Question: Why is the scrollview going behind the button here? I want the scrollview to stretch in height depending on the device but cant get it to work as it always goes behind the button.

'''
<?xml version="1.0" encoding="utf-8"?>
<RelativeLayout xmlns:android="http://schemas.android.com/apk/res/android"
android:id="@+id/detail_view"
style="@style/DetailView">
<LinearLayout
android:layout_width="match_parent"
android:layout_height="wrap_content"
android:gravity="center"
android:orientation="vertical" >
<TextView
style="@style/TextView"
android:id="@+id/textview_message_title"
android:layout_width="fill_parent"
android:layout_height="wrap_content"
android:gravity="center">
</TextView>
<TextView
style="@style/TextView"
android:id="@+id/textview_message_date"
android:layout_width="fill_parent"
android:layout_height="wrap_content"
android:gravity="center">
</TextView>
<ScrollView
android:id="@+id/scrollview_message_text"
android:layout_height="wrap_content"
android:paddingBottom="20dip"
android:layout_width="fill_parent">
<TextView
style="@style/TextView"
android:id="@+id/textview_message_text"
android:layout_width="fill_parent"
android:layout_height="wrap_content">
</TextView>
</ScrollView>
</LinearLayout>
<LinearLayout style="@style/DetailView.Buttons"
android:layout_width="match_parent"
android:layout_height="wrap_content"
android:orientation="vertical">
<Button
style="@style/Button"
android:layout_marginTop="5dip"
android:id="@+id/button_view_file"
android:text="@string/viewfile"/>
</LinearLayout>
</RelativeLayout>
'''
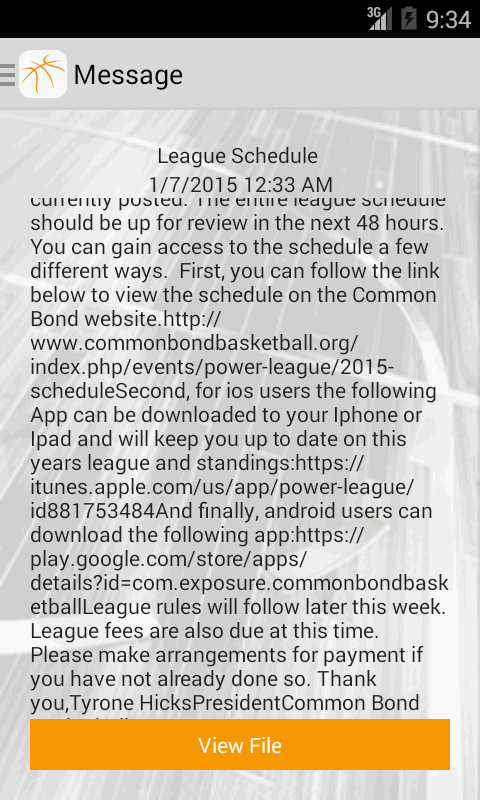
Answer: Here is a working copy of what I think you are looking for
1: Moved the buttons to the top of the relative layout ( added an id )
android:layout_alignParentBottom="true"
'''
<LinearLayout android:id="@+id/buttons"
android:layout_alignParentBottom="true"
android:layout_width="match_parent"
android:layout_height="wrap_content"
android:orientation="vertical">
<Button
android:layout_height="wrap_content"
android:layout_width="wrap_content"
android:layout_marginTop="5dip"
android:id="@+id/button_view_file"
android:text="Button"/>
</LinearLayout>
'''
2: Add in the layout containing the scroll change the width and height to match parent
but ( CRITICAL ) add android:layout_above="@id/buttons"
'''
<LinearLayout
android:layout_above="@id/buttons"
android:layout_width="match_parent"
android:layout_height="match_parent"
android:background="@android:color/darker_gray"
android:gravity="center"
android:orientation="vertical" >
'''
So putting it all together:
'''
<?xml version="1.0" encoding="utf-8"?>
<RelativeLayout xmlns:android="http://schemas.android.com/apk/res/android"
android:layout_height="match_parent"
android:layout_width="match_parent"
android:id="@+id/detail_view"
>
<!-- Buttons at the top of layout but aligned to the bottom -->
<LinearLayout android:id="@+id/buttons"
android:layout_alignParentBottom="true"
android:layout_width="match_parent"
android:layout_height="wrap_content"
android:orientation="vertical">
<Button
android:layout_height="wrap_content"
android:layout_width="wrap_content"
android:layout_marginTop="5dip"
android:id="@+id/button_view_file"
android:text="Button"/>
</LinearLayout>
<!-- Linear layout to fill screen, but assigned to layout above the buttons -->
<LinearLayout
android:layout_above="@id/buttons"
android:layout_width="match_parent"
android:layout_height="match_parent"
android:background="@android:color/darker_gray"
android:gravity="center"
android:orientation="vertical" >
<TextView
android:id="@+id/textview_message_title"
android:layout_width="fill_parent"
android:layout_height="wrap_content"
android:gravity="center">
</TextView>
<TextView
android:id="@+id/textview_message_date"
android:layout_width="fill_parent"
android:layout_height="wrap_content"
android:gravity="center">
</TextView>
<ScrollView
android:id="@+id/scrollview_message_text"
android:layout_height="wrap_content"
android:paddingBottom="20dip"
android:layout_width="fill_parent">
<TextView
android:id="@+id/textview_message_text"
android:layout_width="fill_parent"
android:layout_height="wrap_content">
</TextView>
</ScrollView>
</LinearLayout>
</RelativeLayout>
'''
I removed the styles so I could see it in the layout an make sure this worked before posting. Hope this helps.
Relative layout allows you to layer elements on top of each other. So if that is not what you are looking for you need to make use of the toLeft, toRight, above, below directives to nudge the layouts into the correct position.